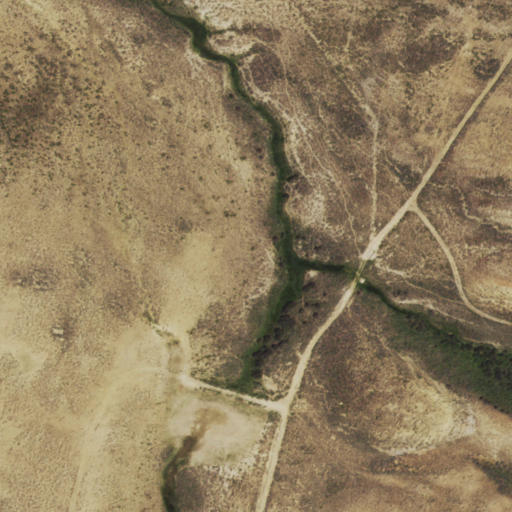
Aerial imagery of valley in Wyoming named Scotty Canyon containing only shrub